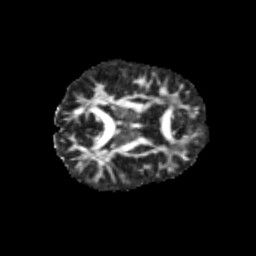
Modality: FA
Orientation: axial
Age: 11
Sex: male
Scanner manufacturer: siemens
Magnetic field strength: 3 T
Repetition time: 3.8 s
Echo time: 0.07 s